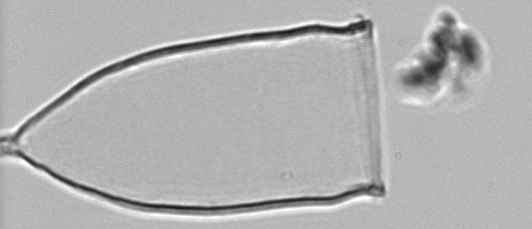
Label: Favella